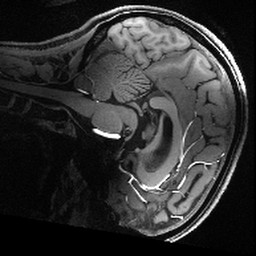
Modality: T1w
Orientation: sagittal
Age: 22
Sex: female
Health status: healthy
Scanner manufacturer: siemens
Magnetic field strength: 9.4 T
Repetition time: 3.8 s
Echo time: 0.0025 s